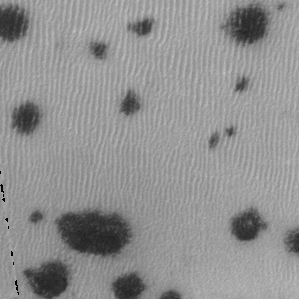
Label: frost